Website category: university
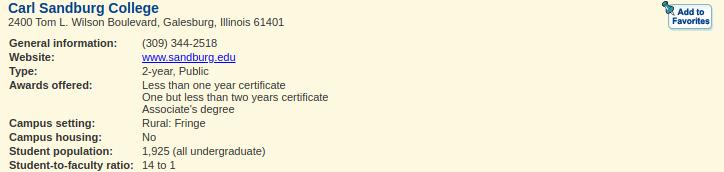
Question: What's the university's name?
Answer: Carl Sandburg College

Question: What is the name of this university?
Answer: Carl Sandburg College

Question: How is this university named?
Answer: Carl Sandburg College

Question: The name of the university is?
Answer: Carl Sandburg College

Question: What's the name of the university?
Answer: Carl Sandburg College

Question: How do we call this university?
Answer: Carl Sandburg College

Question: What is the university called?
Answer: Carl Sandburg College

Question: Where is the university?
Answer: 2400 Tom L. Wilson Boulevard, Galesburg, Illinois 61401

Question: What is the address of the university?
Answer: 2400 Tom L. Wilson Boulevard, Galesburg, Illinois 61401

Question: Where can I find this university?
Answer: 2400 Tom L. Wilson Boulevard, Galesburg, Illinois 61401

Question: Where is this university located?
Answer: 2400 Tom L. Wilson Boulevard, Galesburg, Illinois 61401

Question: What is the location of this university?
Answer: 2400 Tom L. Wilson Boulevard, Galesburg, Illinois 61401

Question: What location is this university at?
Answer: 2400 Tom L. Wilson Boulevard, Galesburg, Illinois 61401

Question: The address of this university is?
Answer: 2400 Tom L. Wilson Boulevard, Galesburg, Illinois 61401

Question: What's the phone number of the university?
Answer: (309) 344-2518

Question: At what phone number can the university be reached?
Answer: (309) 344-2518

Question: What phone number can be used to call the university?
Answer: (309) 344-2518

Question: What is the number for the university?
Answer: (309) 344-2518

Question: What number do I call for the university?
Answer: (309) 344-2518

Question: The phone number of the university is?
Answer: (309) 344-2518

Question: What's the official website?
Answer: www.sandburg.edu

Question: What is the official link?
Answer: www.sandburg.edu

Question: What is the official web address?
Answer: www.sandburg.edu

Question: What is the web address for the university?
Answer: www.sandburg.edu

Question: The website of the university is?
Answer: www.sandburg.edu

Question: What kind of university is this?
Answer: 2-year, Public

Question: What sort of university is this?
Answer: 2-year, Public

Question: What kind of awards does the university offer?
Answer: Less than one year certificate One but less than two years certificate Associate's degree

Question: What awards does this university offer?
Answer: Less than one year certificate One but less than two years certificate Associate's degree

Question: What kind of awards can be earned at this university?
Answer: Less than one year certificate One but less than two years certificate Associate's degree

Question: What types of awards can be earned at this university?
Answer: Less than one year certificate One but less than two years certificate Associate's degree

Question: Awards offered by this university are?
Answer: Less than one year certificate One but less than two years certificate Associate's degree

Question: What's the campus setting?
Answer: Rural: Fringe

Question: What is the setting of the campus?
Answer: Rural: Fringe

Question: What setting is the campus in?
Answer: Rural: Fringe

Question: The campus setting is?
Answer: Rural: Fringe

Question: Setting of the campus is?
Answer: Rural: Fringe

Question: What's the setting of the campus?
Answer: Rural: Fringe

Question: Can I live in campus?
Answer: No

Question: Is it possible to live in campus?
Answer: No

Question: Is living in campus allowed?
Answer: No

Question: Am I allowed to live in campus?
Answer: No

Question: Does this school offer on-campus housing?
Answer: No

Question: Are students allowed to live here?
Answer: No

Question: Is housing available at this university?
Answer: No

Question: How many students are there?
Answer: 1,925 (all undergraduate)

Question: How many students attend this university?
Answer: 1,925 (all undergraduate)

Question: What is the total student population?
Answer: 1,925 (all undergraduate)

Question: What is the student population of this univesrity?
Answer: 1,925 (all undergraduate)

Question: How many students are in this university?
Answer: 1,925 (all undergraduate)

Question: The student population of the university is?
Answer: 1,925 (all undergraduate)

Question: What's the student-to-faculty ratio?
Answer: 14 to 1

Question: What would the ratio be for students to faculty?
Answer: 14 to 1

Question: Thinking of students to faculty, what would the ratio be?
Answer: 14 to 1

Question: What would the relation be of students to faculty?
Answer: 14 to 1

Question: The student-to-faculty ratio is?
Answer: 14 to 1

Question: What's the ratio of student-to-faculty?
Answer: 14 to 1

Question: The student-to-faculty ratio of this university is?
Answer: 14 to 1